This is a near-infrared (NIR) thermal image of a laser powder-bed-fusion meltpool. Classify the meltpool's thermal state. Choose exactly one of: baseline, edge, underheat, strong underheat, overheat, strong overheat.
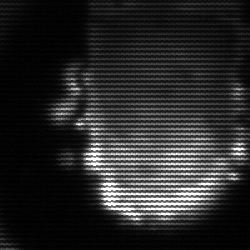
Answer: baseline